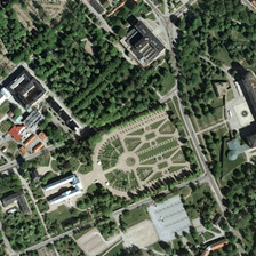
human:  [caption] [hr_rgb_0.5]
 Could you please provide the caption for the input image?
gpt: There is a square, covering a large area, surrounded by trees.

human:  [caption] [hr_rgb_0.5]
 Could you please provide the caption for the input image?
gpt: There is a square covering a wide area surrounded by trees.

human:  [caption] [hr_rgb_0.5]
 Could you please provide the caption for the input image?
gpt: It is a green campus with many trees planted here.

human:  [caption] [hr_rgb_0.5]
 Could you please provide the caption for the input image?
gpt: There is a square that covers a large area surrounded by trees.

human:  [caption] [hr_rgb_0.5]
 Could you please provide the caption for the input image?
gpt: This is a green campus, where many trees are planted.